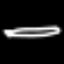
Label: pencil